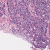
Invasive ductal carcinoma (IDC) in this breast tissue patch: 1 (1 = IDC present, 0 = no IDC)